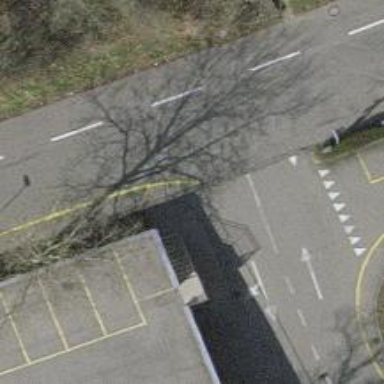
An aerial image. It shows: Road with steps.